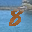
Label: 8